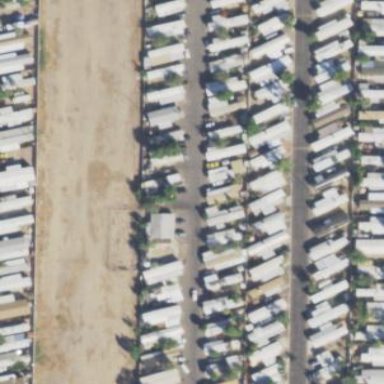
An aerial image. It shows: Residential area designated as trailer park.